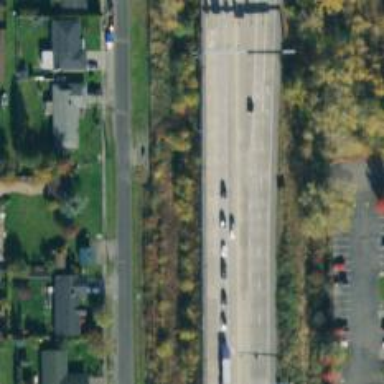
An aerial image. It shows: Trunk highway.